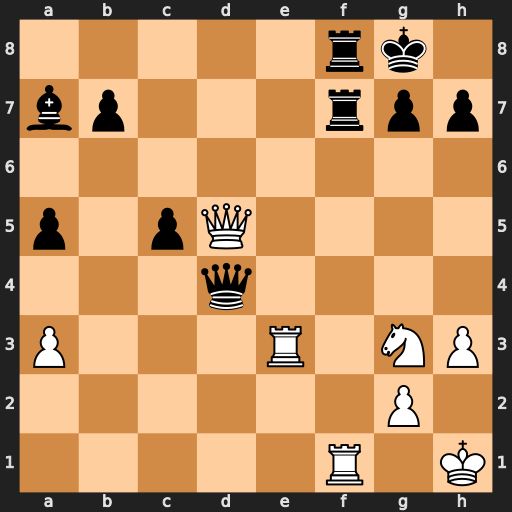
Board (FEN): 5rk1/bp3rpp/8/p1pQ4/3q4/P3R1NP/6P1/5R1K
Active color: w
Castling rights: -
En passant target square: -
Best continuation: Qxf7+ Rxf7 Re8+ Rf8 Rfxf8#